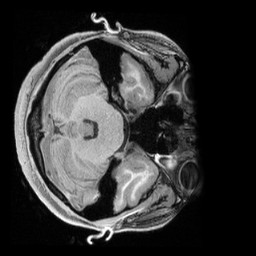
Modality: T1w
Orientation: axial
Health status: healthy
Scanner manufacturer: siemens
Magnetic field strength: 3 T
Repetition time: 2.4 s
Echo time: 0.00201 s